Кавитация — это явление образования пузырьков с паром или «полостей» (англ. cavity) в жидкой среде из-за понижения давления. Этим кавитация отличается от кипения, при котором пузырьки возникают за счет увеличения температуры. Когда давление снова повышается, пузырьки с паром схлопываются и создают ударные волны и сверхзвуковые струи.  Кавитация как правило происходит из-за микроскопических пузырьков, , которые всегда есть в жидкости. Размер этих микропузырьков порядка нескольких микрон, они содержат как воздух, так и пар. Если давление в жидкости становится достаточно маленьким, зародыш увеличивается до макроскопического размера, начинается кавитация. Если очистить жидкость от таких зародышей, кавитация не начнется даже при отрицательном давлении.  Если внешнее давление внезапно уменьшится и станет меньше критического давления, зародыш начнет расширяться и скорость расширения быстро достигнет установившегося значения. Обычно к тому времени, когда пузырек достигает макроскопического размера, давление возвращается к исходному значению, и пузырек начинает схлопываться. Рассмотрим следующую модель: макроскопический пузырек находится в равновесии, а давление внезапно повышается. Тогда если внутри пузырька есть воздух, он сначала схлопнется, а затем начнет расширяться, достигнув некоторого минимального размера. Если же пузырек содержит только водяной пар, он полностью исчезнет, причем скорость сжатия пузырька будет неограниченно возрастать, когда его размер стремится к 0. На самом деле в конце схлопывания пузырек не будет сферическим и нужно будет учитывать сжимаемость воды. Однако если не сказано обратного, этими эффектами можно пренебречь. Когда звуковая волна проходит через воду с пузырьками, эта волна заставляет пузырьки пульсировать за счет изменения давления, а также вызывает поступательное движение пузырьков. Теория предсказывает, что из-за диффузии воздуха через границу пузырька, он полностью растворится, если только раствор воздуха в воде не насыщенный. Однако на самом деле в воде существуют зародыши микронного размера, и от них крайне сложно избавиться. Поэтому само существование зародышей представляет собой парадокс. Рассмотрим одно из возможных разрешений этого парадокса, а именно предположение, что маленькие полости в стенках или твердых частицах содержат микроскопические объемы воздуха и пара. Рассмотрим замкнутый сосуд, содержащий воду и воздух. Если воздух слишком сухой, его влажность будет возрастать за счет испарения воды. Если воздух слишком влажный, его влажность уменьшится за счет конденсации. Оказывается, что в равновесии парциальное давление водяного пара $p_v=p_v(T)$ — функция температуры.  Если объем пузырька мгновенно изменяется, влажность внутри пузырька выйдет из равновесия с окружающей водой, и система должна прийти в новое положение равновесия путем испарения или конденсации. В реальности этот процесс настолько быстрый, что мы можем считать, что пар все время находится в равновесии. Поскольку количеством тепла, которое получает или отдает окружающая вода в этом процессе, можно пренебречь, температура остается постоянной. Поэтому можно считать, что парциальное давление пара в пузырьке все время остается равным $p_v$. Закон Генри позволяет описывать поведение воздуха в пузырьке. Он утверждает, что концентрация воздуха, растворенного в воде, в равновесии пропорциональна давлению воздуха над поверхностью воды: \begin{equation*}u=Hq,\end{equation*} где $u$ — концентрация воздуха в воде, $H$ — постоянная Генри, $q$ — парциальное давление воздуха над поверхностью воды. Как и раньше, будем считать, что воздух в пузырьке находится в равновесии и не происходит никаких изменений температуры. Растворенный в воде воздух перемещается из областей с высокой концентрацией в области с низкой концентрацией. Закон Фика утверждает, что поток за счет диффузии через элемент поверхности $S$ пропорционален скорости изменения концентрации в направлении, перпендикулярном к $S$: \begin{equation*} J = \kappa \frac{\partial u}{\partial x} \end{equation*} Здесь $J$ — диффузионный поток, количество молекул воздуха, которые проходят через единицу площади поверхности в единицу времени, $\kappa$ — коэффициент диффузии, координата $x$ перпендикулярна $S$. Если $u$ — функция $x$ и возможно других переменных, обозначение $\dfrac{\partial u}{\partial x}$ означает производную по $x$, при постоянных остальных переменных. Если вам нужно найти функцию $w = w(x,t)$ в первой координатной четверти $Q$ (то есть при $x>0$ и $t>0$), которая удовлетворяет в $Q$ уравнению \begin{equation*}\frac{\partial w}{\partial t} = \frac{\partial^2 w}{\partial x^2},\end{equation*} а также условиям \begin{cases} w(x,0) = f(x), \quad x>0, \\ w(0,t) = 0, \quad t>0, \end{cases} то решение имеет вид \begin{equation*}w(x,t) = \frac1{\sqrt{4\pi t}}\int_0^\infty \big( e^{-(x-y)^2/(4t)} - e^{-(x+y)^2/(4t)} \big) f(y) dy .\end{equation*} Вам могут потребоваться следующие интегралы: \begin{equation*}\int_0^\infty e^{-bx^2} dx = \frac{\sqrt\pi}{2\sqrt{b}},\qquad \int_0^\infty x^2e^{-bx^2} dx = \frac{\sqrt{\pi}}{4b\sqrt{b}} \qquad (b>0). \end{equation*} В таблице 1 приводится список обозначений, используемых в задаче, и стандартные значения некоторых постоянных
Часть A. Предварительный анализ (1.5 балла)
Используя метод размерностей, оцените время $T$ схлопывания пузырька, содержащего только пар. Выразите ответ через начальный радиус пузырька $R_0$, плотность воды $\rho$, давление воды $p_{\infty}$ и давление пара $p_v$. Найдите численное значение времени, считая, что коэффициент пропорциональности в полученной формуле равен 1, $R_0 = 1$ мм, а значения $\rho$, $p_{\infty}$, и $p_v$ возьмите из таблицы обозначений. Поверхностное натяжение не учитывайте, $\sigma = 0$.
Часть B. Динамика пузырька (6.0 баллов) Изучим динамику сферического пузырька, содержащего смесь воздуха и пара. Считайте, что воздух не перемещается через границу пузырька и поэтому для описания поведения пузырька достаточно определить давление в нем. Тем не менее испарение и конденсация пара будет происходить на стенках пузырька, и эти процессы поддерживают давление пара $p_v$ внутри пузырька.
Пусть пузырек радиуса $R_0 = 10^{-5}$ м, состоящий из воздуха и пара, находится в равновесии, когда внешнее давление равно $p_{\infty} = 101 $ кПа. Найдите парциальное давление $q_0$ воздуха в пузырьке. Пусть теперь внешнее давление $p_\infty$ постепенно уменьшают, а процесс для воздуха в пузырьке изотермический. Найдите критическое давление $p_c$, которое определяется тем условием, что при $p_{\infty} < p_c$ размер пузырька неограниченно возрастает. Значения $p_v$ и $\sigma$ считайте равными их стандартным значениям из таблицы обозначений.
Пусть один сферический пузырек находится в воде, которая заполняет все пространство. Пузырек может менять размер (например из-за изменения внешнего давления $p_{\infty}$), при этом все время оставаясь сферическим. Получите уравнение, которое связывает радиус пузырька $R(t)$ и его производные по времени $R'(t)$ и $R''(t)$, поверхностное натяжение $\sigma$, плотность воды $\rho$, давление вдали от пузырька $p_{\infty}$, и давление внутри пузырька $p$. Затем разбейте давление $p$ внутри пузырька на два слагаемых, считая, что пузырек содержит пар (с парциальным давлением $p_v$) и воздух. Процесс для воздуха адиабатический, показатель адиабаты $\gamma$. Начальное давление воздуха $q_0$, начальный радиус пузырька $R_0$. Получите уравнение, которое связывает радиус пузырька $R(t)$ и его производные по времени $R'(t)$ и $R''(t)$, поверхностное натяжение $\sigma$, плотность воды $\rho$, давление вдали от пузырька $p_{\infty}$, и давление внутри пузырька $p$. Затем разбейте давление $p$ внутри пузырька на два слагаемых, считая, что пузырек содержит пар (с парциальным давлением $p_v$) и воздух. Процесс для воздуха адиабатический, показатель адиабаты $\gamma$. Начальное давление воздуха $q_0$, начальный радиус пузырька $R_0$. Получите уравнение, которое связывает радиус пузырька $R(t)$ и его производные по времени $R'(t)$ и $R''(t)$, поверхностное натяжение $\sigma$, плотность воды $\rho$, давление вдали от пузырька $p_{\infty}$, и давление внутри пузырька $p$. Затем разбейте давление $p$ внутри пузырька на два слагаемых, считая, что пузырек содержит пар (с парциальным давлением $p_v$) и воздух. Процесс для воздуха адиабатический, показатель адиабаты $\gamma$. Начальное давление воздуха $q_0$, начальный радиус пузырька $R_0$. Получите уравнение, которое связывает радиус пузырька $R(t)$ и его производные по времени $R'(t)$ и $R''(t)$, поверхностное натяжение $\sigma$, плотность воды $\rho$, давление вдали от пузырька $p_{\infty}$, и давление внутри пузырька $p$. Затем разбейте давление $p$ внутри пузырька на два слагаемых, считая, что пузырек содержит пар (с парциальным давлением $p_v$) и воздух. Процесс для воздуха адиабатический, показатель адиабаты $\gamma$. Начальное давление воздуха $q_0$, начальный радиус пузырька $R_0$. Считайте, что испарение, конденсация, или перенос воздуха между пузырьком и окружающей его водой не влияют на объем воды. Получите уравнение, которое связывает радиус пузырька $R(t)$ и его производные по времени $R'(t)$ и $R''(t)$, поверхностное натяжение $\sigma$, плотность воды $\rho$, давление вдали от пузырька $p_{\infty}$, и давление внутри пузырька $p$. Затем разбейте давление $p$ внутри пузырька на два слагаемых, считая, что пузырек содержит пар (с парциальным давлением $p_v$) и воздух. Процесс для воздуха адиабатический, показатель адиабаты $\gamma$. Начальное давление воздуха $q_0$, начальный радиус пузырька $R_0$. Считайте, что испарение, конденсация, или перенос воздуха между пузырьком и окружающей его водой не влияют на объем воды. Получите уравнение, которое связывает радиус пузырька $R(t)$ и его производные по времени $R'(t)$ и $R''(t)$, поверхностное натяжение $\sigma$, плотность воды $\rho$, давление вдали от пузырька $p_{\infty}$, и давление внутри пузырька $p$. Затем разбейте давление $p$ внутри пузырька на два слагаемых, считая, что пузырек содержит пар (с парциальным давлением $p_v$) и воздух. Процесс для воздуха адиабатический, показатель адиабаты $\gamma$. Начальное давление воздуха $q_0$, начальный радиус пузырька $R_0$. Считайте, что испарение, конденсация, или перенос воздуха между пузырьком и окружающей его водой не влияют на объем воды. Получите уравнение, которое связывает радиус пузырька $R(t)$ и его производные по времени $R'(t)$ и $R''(t)$, поверхностное натяжение $\sigma$, плотность воды $\rho$, давление вдали от пузырька $p_{\infty}$, и давление внутри пузырька $p$. Затем разбейте давление $p$ внутри пузырька на два слагаемых, считая, что пузырек содержит пар (с парциальным давлением $p_v$) и воздух. Процесс для воздуха адиабатический, показатель адиабаты $\gamma$. Начальное давление воздуха $q_0$, начальный радиус пузырька $R_0$. Считайте, что испарение, конденсация, или перенос воздуха между пузырьком и окружающей его водой не влияют на объем воды. Получите уравнение, которое связывает радиус пузырька $R(t)$ и его производные по времени $R'(t)$ и $R''(t)$, поверхностное натяжение $\sigma$, плотность воды $\rho$, давление вдали от пузырька $p_{\infty}$, и давление внутри пузырька $p$. Затем разбейте давление $p$ внутри пузырька на два слагаемых, считая, что пузырек содержит пар (с парциальным давлением $p_v$) и воздух. Процесс для воздуха адиабатический, показатель адиабаты $\gamma$. Начальное давление воздуха $q_0$, начальный радиус пузырька $R_0$. Считайте, что испарение, конденсация, или перенос воздуха между пузырьком и окружающей его водой не влияют на объем воды. Получите уравнение, которое связывает радиус пузырька $R(t)$ и его производные по времени $R'(t)$ и $R''(t)$, поверхностное натяжение $\sigma$, плотность воды $\rho$, давление вдали от пузырька $p_{\infty}$, и давление внутри пузырька $p$. Затем разбейте давление $p$ внутри пузырька на два слагаемых, считая, что пузырек содержит пар (с парциальным давлением $p_v$) и воздух. Процесс для воздуха адиабатический, показатель адиабаты $\gamma$. Начальное давление воздуха $q_0$, начальный радиус пузырька $R_0$. Считайте, что испарение, конденсация, или перенос воздуха между пузырьком и окружающей его водой не влияют на объем воды. Получите уравнение, которое связывает радиус пузырька $R(t)$ и его производные по времени $R'(t)$ и $R''(t)$, поверхностное натяжение $\sigma$, плотность воды $\rho$, давление вдали от пузырька $p_{\infty}$, и давление внутри пузырька $p$. Затем разбейте давление $p$ внутри пузырька на два слагаемых, считая, что пузырек содержит пар (с парциальным давлением $p_v$) и воздух. Процесс для воздуха адиабатический, показатель адиабаты $\gamma$. Начальное давление воздуха $q_0$, начальный радиус пузырька $R_0$. Считайте, что испарение, конденсация, или перенос воздуха между пузырьком и окружающей его водой не влияют на объем воды.
Бак с водой с давлением $p_{\infty}^{-} = 101$ кПа содержит пузырек радиуса $R_0 = 10^{-5}$ м, изначально находящийся в состоянии равновесия. В некоторый момент времени давление мгновенно уменьшается до $p_{\infty} = 0$. Оцените предельное (асимптотическое) значение скорости роста пузырька $R'$, а также время, за которое скорость достигнет этого значения.
Бак с водой с давлением $p_{\infty}^{-} = 1.600$ кПа содержит пузырек радиуса $R_0 = 10^{-5}$ м, изначально находящийся в состоянии равновесия. В некоторый момент времени давление стало равно $p_{\infty} = 101$ кПа. Оцените минимальный радиус пузырька перед тем, как он начнет расширяться.
Если внутри пузырька находится только водяной пар, пузырек полностью схлопнется за конечное время. Определите показатель степени $\alpha$ в зависимости \begin{equation*} R(t)\sim(T-t)^{\alpha}, \end{equation*} \begin{equation*} R(t)\sim(T-t)^{\alpha}, \end{equation*} где $T$ — время схлопывания.
Используя уравнение, полученное в B3, найдите собственную частоту сферически-симметричных колебаний пузырька радиуса $R_0 = 0.1$ мм.
Часть C. Исчезновение зародышей из-за диффузии (2.5 балла) В этой части рассмотрим диффузию воздуха через границу пузырька.
Пусть пузырек, описанный в предыдущем пункте, находится в области, в которой есть стоячая звуковая волна. Давление в волне меняется вдоль оси $x$ как \begin{equation*} p(x,t) = p_0 + A \sin\left(\frac{2\pi f}{c}(x+a)\right) \sin(2\pi ft) , \end{equation*} \begin{equation*} p(x,t) = p_0 + A \sin\left(\frac{2\pi f}{c}(x+a)\right) \sin(2\pi ft) , \end{equation*} где $f$ — частота, $c$ — скорость звука. Параметры $p_0$, $A$ и $a$ — постоянные, смысл которых можно понять из уравнения. Найдите среднюю силу, действующую на пузырек. Он расположен в начале системы координат $xyz$, его размер много меньше длины волны звука.
Пусть пузырек радиуса $R_0 = 10^{-5}$ м, содержащий воздух и пар, находится в растворе воздуха в воде, в котором растворенный воздух находится в равновесии с воздухом при атмосферном давлении. Парциальное давление воздуха в пузырьке $q = 1.70\cdot 10^5$ Па, давлением пара можно пренебречь. Оцените время, за которое пузырек полностью растворится в воде. Значения величин $p_{\infty}$, $\kappa$, $\delta$ и $\sigma$ возьмите в таблице 1. Считайте, что область вокруг пузырька, в которой происходит диффузия воздуха, мгновенно становится много больше самого пузырька.
Рассмотрим коническую трещину в стенке бака с водой, угол при вершине конуса $\alpha$, см. рис. Небольшое количество пара и воздуха находится в конусе.Запишите условия механического равновесия и равновесия по отношению к диффузии. Определите, при каком условии воздух останется в щели. Угол смачивания поверхности водой $\theta$.
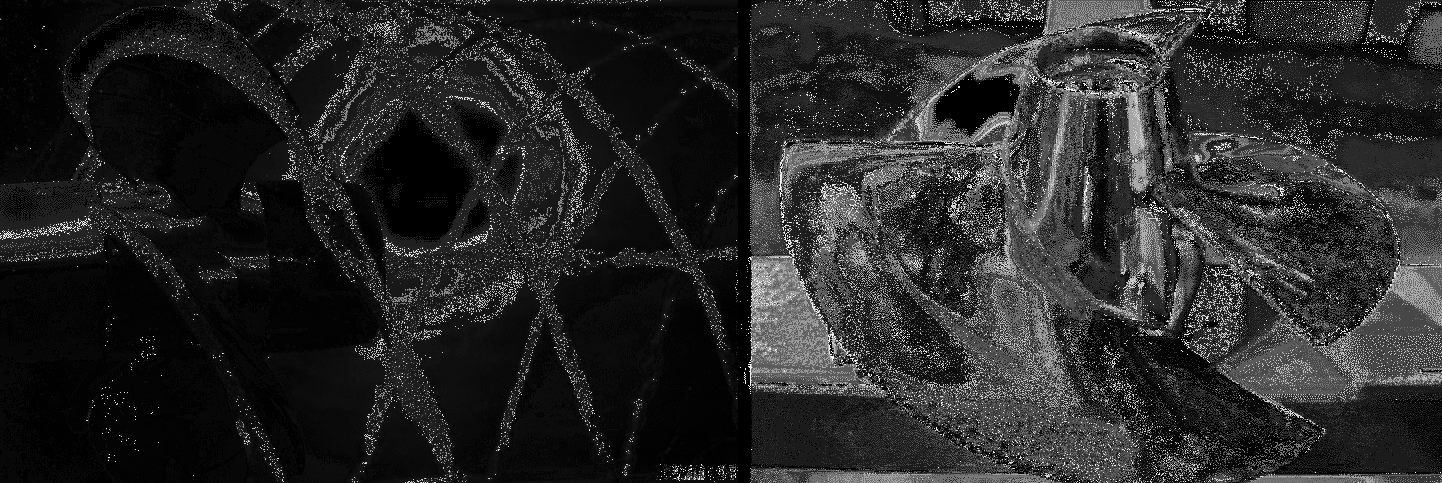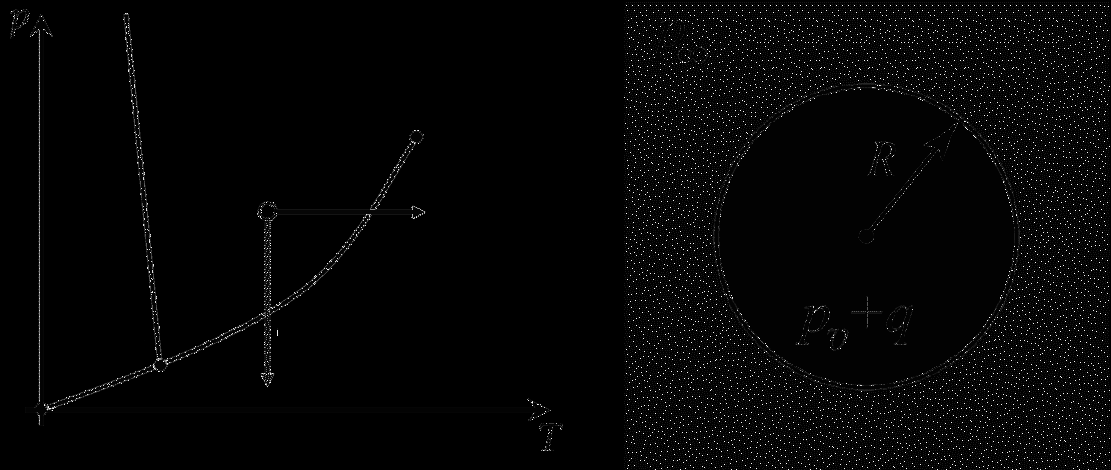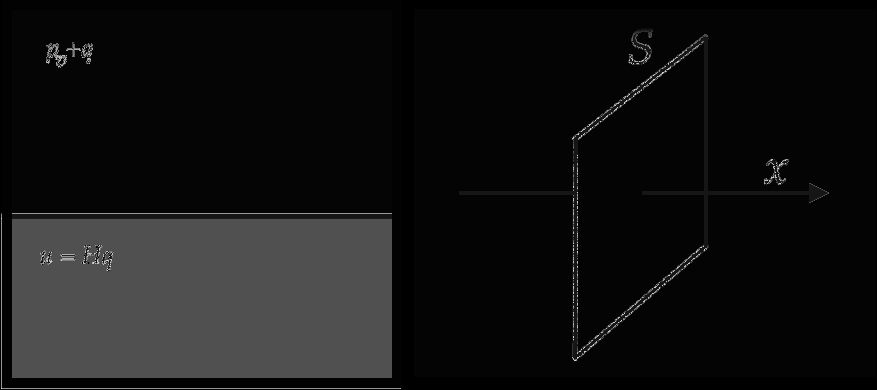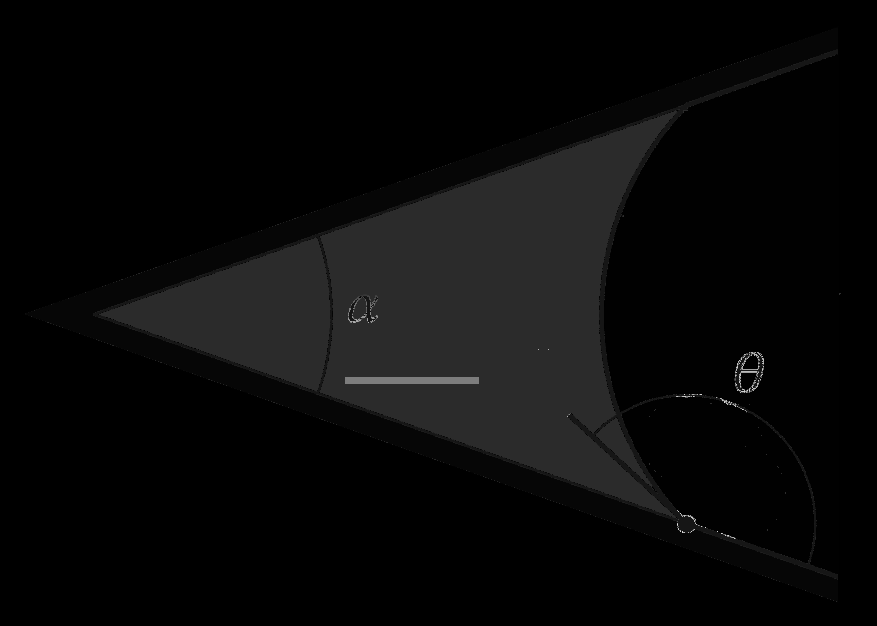
Используя метод размерностей, оцените время $T$ схлопывания пузырька, содержащего только пар. Выразите ответ через начальный радиус пузырька $R_0$, плотность воды $\rho$, давление воды $p_{\infty}$ и давление пара $p_v$.   Найдите численное значение времени, считая, что коэффициент пропорциональности в полученной формуле равен 1, $R_0 = 1$ мм, а значения $\rho$, $p_{\infty}$, и $p_v$ возьмите из таблицы обозначений. Поверхностное натяжение не учитывайте, $\sigma = 0$.
Решение: Естественно предположить, что пузырек не схлопнется если $p_\infty \le p_v$. Поэтому будем считать, что $p_\infty > p_v$, а время схлопывания будет зависеть только от разности $p_\infty - p_v$. Размерности используемых величин$$[R_0] = \text{м}, \; [\rho] = \text{кг}/\text{м}^3, \; [p_\infty - p_v] = \text{кг}/(\text{м}\cdot \text{с}^2).$$Из них можно составить единственную комбинацию с размерностью времени
Ответ: $$\tau \sim R_0 \sqrt{\frac{\rho}{p_\infty - p_v}} \approx 0.1 ~\text{мс}$$

Пусть пузырек радиуса $R_0 = 10^{-5}$ м, состоящий из воздуха и пара, находится в равновесии, когда внешнее давление равно $p_{\infty} = 101 $ кПа. Найдите парциальное давление $q_0$ воздуха в пузырьке.   Пусть теперь внешнее давление $p_\infty$ постепенно уменьшают, а процесс для воздуха в пузырьке изотермический. Найдите критическое давление $p_c$, которое определяется тем условием, что при $p_{\infty} < p_c$ размер пузырька неограниченно возрастает. Значения $p_v$ и $\sigma$ считайте равными их стандартным значениям из таблицы обозначений.
Решение: В равновесии давления должны быть связаны условием (давление внутри пузырька больше давления на бесконечности за счет поверхностного натяжения)$$p_v + q = p_\infty + \frac{2 \sigma}{R},$$при $R = R_0$ и $q = q_0$ оно дает$$q_0 = p_\infty - p_v + \frac{2 \sigma}{R_0} \approx 113 ~\text{кПа}.$$ С другой стороны при постоянной температуре$$q_0 R_0^3 = q R^3,$$поэтому $$p_\infty = p_v + q_0 \frac{R_0^3}{R^3} - \frac{2 \sigma}{R}.$$Критическому значению давления отвечает минимум $p_\infty$ как функции $R$. Этот минимум получается при $$R_c = R_0 \sqrt{\frac{3 q_0 R_0}{2 \sigma}} \approx 48~\text{мкм},$$соответствующее значение давления $$p_c= p_v - \frac{4}{3} \sqrt{\frac{2 \sigma^3}{3 q_0 R_0^3}} = p_v - 2 q_0 \left( \frac{R_0}{R_c}\right)^3 \approx 332~\text{Па}.$$
Ответ: $$q_0 = p_\infty - p_v + \frac{2 \sigma}{R_0} \approx 113 ~\text{кПа}, \quad p_c = p_v - 2 q_0 \left( \frac{R_0}{R_c}\right)^3 \approx 332~\text{Па}.$$

Пусть один сферический пузырек находится в воде, которая заполняет все пространство. Пузырек может менять размер (например из-за изменения внешнего давления $p_{\infty}$), при этом все время оставаясь сферическим.   Получите уравнение, которое связывает радиус пузырька $R(t)$ и его производные по времени $R'(t)$ и $R''(t)$, поверхностное натяжение $\sigma$, плотность воды $\rho$, давление вдали от пузырька $p_{\infty}$, и давление внутри пузырька $p$.   Затем разбейте давление $p$ внутри пузырька на два слагаемых, считая, что пузырек содержит пар (с парциальным давлением $p_v$) и воздух. Процесс для воздуха адиабатический, показатель адиабаты $\gamma$. Начальное давление воздуха $q_0$, начальный радиус пузырька $R_0$.   Считайте, что испарение, конденсация, или перенос воздуха между пузырьком и окружающей его водой не влияют на объем воды.
Решение: Пусть $v(r,t)$ — скорость элемента жидкости на расстоянии $r$ от центра пузырька в момент времени $t$, а $u(t) = v(R, t)$ — скорость на границе пузырька $$ u(t) = \dot{R}(t). $$ Тогда из условия несжимаемости получим $$ v(r,t) = \frac{R^2}{r^2} u(t).$$  Первый способ. Использование законов Ньютона Запишем второй закон Ньютона для элемента жидкости. Для этого нам нужно найти его ускорение. Сначала вычислим производную по времени: $$ \frac{\partial v}{\partial t} = \frac{\partial}{\partial t} \left( \frac{R^2}{r^2} u(t) \right) = \frac{2 R}{r^2} u^2 + \frac{R^2}{r^2} \dot{u}. $$ Скорость выбранного элемента жидкости меняется из-за двух причин. Во-первых распределение скоростей в пространстве меняется с течением времени. Во-вторых положение данного элемента жидкости в пространстве меняется с течением времени:$$\Delta v = v(r + \Delta r, t + \Delta t) - v(r, t),$$где изменение радиальной координаты $\Delta r = v \Delta t$. Тогда радиальное ускорение частицы жидкости $$ a = \frac{\partial v}{\partial t} + v \frac{\partial v}{\partial r} = \frac{R^2}{r^2} \dot{u} + \frac{2R}{r^2} u^2 - \frac{2 R^4}{r^5} u^2. $$ Если $p = p(r)$ — давление на расстоянии $r$ (здесь мы явно не указываем возможную зависимость давления от времени), второй закон Ньютона имеет вид (штрих здесь — радиальная производная) $$ \rho a = - p', $$ или $$ \frac{R^2}{r^2} \dot{u} +\left( \frac{2R}{r^2} - \frac{2 R^4}{r^5} \right)u^2 = - \frac{p'}{\rho}. $$ Проинтегрируем это уравнение от $r = R$ до $r = \infty$ и получим $$ R \dot{u} + \frac{3}{2} u^2 = \frac{p(R) - p_\infty}{\rho}. $$ Поскольку давление внутри пузырька связано с давлением снаружи соотношением $$ p = p(R) + \frac{2\sigma}{R}, $$ мы получим $$ R \ddot{R} + \frac{3}{2} \dot{R}^2 + \frac{2\sigma}{\rho R} = \frac{p- p_\infty}{\rho}. $$ Наконец учтем, что давление в пузырьке складывается из давления пара $p_v$ и давления воздуха, а значит $$ p = p_v + q = p_v + q_0 \left( \frac{R_0}{R}\right)^{3 \gamma}, $$откуда уравнение движения$$\rho R\ddot{R} + \frac{3}{2} \rho \dot{R}^2 + \frac{2\sigma}{ R} - q_0\frac{ R_0^{3 \gamma}}{R^{3 \gamma}} = p_v - p_\infty.$$ Второй способ. Энергетический подход Найдем кинетическую энергию движущейся жидкости. Масса жидкости на расстоянии от $r$ до $r + dr$ от центра пузырька равна$$dm = 4\pi r^2 \rho dr,$$откуда ее кинетическая энергия$$dE_k = \frac{dm }{2} v(r, t)^2 = 2 \pi \rho r^2 u^2 \frac{R^4}{r^4} dr .$$Тогда полная кинетическая энергия$$E_k = \int_R^{\infty} 2 \pi \rho u^2 R^4 \frac{dr}{r^2} = 2 \pi \rho R^3 u^2 $$Также нужно учесть поверхностную энергию$$E_s = 4 \pi R^2 \sigma.$$Энергия жидкости и поверхности меняется за счет того, что давление воздуха внутри пузырька и жидкости на бесконечности совершают работу. За время $dt$ радиус пузырька меняется на величину $dR = u dt = \dot{R} dt$, поэтому газ внутри совершает работу$$dW_1 = 4\pi R^2 p dR = 4\pi R^2 p u dt.$$ Для вычисления работы жидкости на бесконечности выберем сферу очень большого радиуса $R_1 \gg R$. Скорость элементов жидкости на этой поверхности$$u_1 = u \frac{R^2}{R_1^2},$$поэтому работа над жидкостью внутри этой сферы равна$$d W_2 = - 4 \pi R_1^2 p(R_1) u_1 dt = - 4\pi R^2 p(R_1) u dt.$$Когда радиус сферы стремится к бесконечности, мы можем заменить $p(R_1) = p_\infty$, и тогда радиус сферы исчезнет из выражения для работы. Тогда закон сохранения энергии имеет вид$$d(E_k + E_s) = dW_1 + dW_2.$$Вычисляя дифференциалы и сокращая $dt$, получим$$\frac{d}{dt} \left( 2 \pi \rho R^3 \dot{R}^2 + 4 \pi \sigma R^2\right) = 4\pi R^2 \dot{R}(p - p_\infty),$$откуда (после деления на $4\pi$ и сокращения общего множителя $R^2 \dot{R}$)$$\frac{3}{2} \rho \dot{R}^2 + \rho R \ddot{R} + \frac{2 \sigma}{R} = p- p_\infty.$$Подставляя выражения для $p$, получим то же уравнение
Ответ: $$\rho R\ddot{R} + \frac{3}{2} \rho \dot{R}^2 + \frac{2\sigma}{ R} - q_0\frac{ R_0^{3 \gamma}}{R^{3 \gamma}} = p_v - p_\infty$$

Бак с водой с давлением $p_{\infty}^{-} = 101$ кПа содержит пузырек радиуса $R_0 = 10^{-5}$ м, изначально находящийся в состоянии равновесия. В некоторый момент времени давление мгновенно уменьшается до $p_{\infty} = 0$. Оцените предельное (асимптотическое) значение скорости роста пузырька $R'$, а также время, за которое скорость достигнет этого значения.
Решение: Используя то, что $\ddot{R} \to 0$ и $R \to \infty$, получим$$\dot{R}(\infty) = \sqrt{\frac{2 (p_v -p_\infty)}{3 \rho}} = \sqrt{\frac{2 p_v }{3 \rho}} \approx 1.24~\text{м}/\text{с}.$$Из уравнения движения найдем начальное ускорение$$\ddot{R}(0) = \frac{q_0 + p_v - 2\sigma/R_0}{\rho R_0} = \frac{p^-_\infty}{\rho R_0} \approx 10^7~\text{м}/\text{с}^2,$$и поэтому время установления скорости можно оценить как$$t \approx \frac{\dot{R}(\infty)}{\dot{R}(0)} \approx 0.1~\text{мкс}.$$
Ответ: $$\dot{R}(\infty) =\sqrt{\frac{2 p_v }{3 \rho}} \approx 1.24~\text{м}/\text{с}, \quad t \approx \frac{\dot{R}(\infty)}{\dot{R}(0)} \approx 0.1~\text{мкс}$$

Бак с водой с давлением $p_{\infty}^{-} = 1.600$ кПа содержит пузырек радиуса $R_0 = 10^{-5}$ м, изначально находящийся в состоянии равновесия. В некоторый момент времени давление стало равно $p_{\infty} = 101$ кПа. Оцените минимальный радиус пузырька перед тем, как он начнет расширяться.
Решение: Умножим уравнение из B1 на $2 R^2 \dot{R}$, получим$$\rho \frac{d}{dt}\left[ R^3 \dot{R}^2\right]+ 4 \sigma R \dot{R} - 2 q_0 R_0^{3 \gamma} R^{2 - 3 \gamma}\dot{R} = 2 (p_v - p_\infty) R^2 \dot{R}.$$Проинтегрируем это уравнение от $R(0) = R_0$ и $\dot{R}(0) = 0$ до $R(t) = R$ и $\dot{R}(t)$, получим$$\rho R^3 \dot{R}^2 + 2 \sigma (R^2 - R_0^2) + \frac{2}{3 (\gamma -1)} q_0 R_0^{3 \gamma} \left( R^{3 - 3\gamma} - R_0^{3 - 3\gamma}\right) = \frac{2}{3} (p_v - p_\infty)(R^3 - R_0^3),$$ или$$\rho \dot{R} ^2 = \frac{2 (p_v -p_\infty)}{\rho} - \frac{2 \sigma}{R} + \frac{2 R_0^3}{R^3} \left( \frac{\sigma}{R} + \frac{p_\infty - p_v}{3} + \frac{q_0}{3 (\gamma - 1)} - \frac{q_0 R_0^{3 \gamma -3}}{3 (\gamma -1) R^{3 \gamma -3}}\right).$$Это же соотношение является законом сохранения энергии, записанным в интегральной форме. Чтобы получить его непосредственно из закона сохранения энергии, подставим в выражение для работы из B1 явную зависимость давления от радиуса:$$dW = dW_1 + dW_2 = 4 \pi R^2 dR \left( p_v + q_0 \frac{R_0^{3 \gamma}}{R^{3 \gamma}} - p_\infty\right).$$Интегрируя от $R_0 $ до $R$, найдем полную работу$$W = \frac{4\pi}{3} (R^3 - R_0^3)(p- p_\infty) + \frac{4\pi q_0 R_0^{3 \gamma}}{3 - 3 \gamma} \left( R^{3 - 3 \gamma} - R_0^{3- 3 \gamma} \right).$$Она равна изменению энергии жидкости и поверхностной энергии$$\Delta (E_k + E_s) = 2\pi \rho R^3 \dot{R}^2 + 4 \pi \sigma (R^2 - R_0^2) = W.$$Подставляя выражения для работы и деля обе части на $2\pi R^3$, получаем прежнее выражение для $\rho \dot{R}^2$.Когда радиус пузырька достигнет минимального значения, $\dot{R} = 0$. Если считать, что при этом $R \ll R_0$, то можно учитывать только наиболее быстро растущие слагаемые. Поскольку слагаемое с $1/R^3$ растет быстрее остальных, для оценки можно считать, что выражение в круглых скобках в формуле для $\rho \dot{R}^2$ должно быть равно нулю:$$ \frac{\sigma}{R} + \frac{p_\infty - p_v}{3} + \frac{q_0}{3 (\gamma - 1)} - \frac{q_0 R_0^{3 \gamma -3}}{3 (\gamma -1) R^{3 \gamma -3}} =0,$$откуда $$\left( \frac{R_0}{R}\right)^{3 \gamma -3} = \frac{\gamma -1}{q_0} \left( p_\infty - p_v + \frac{3 \sigma}{R_0}\right) +1.$$Аналогично A2 найдем начальное значение давления воздуха внутри пузырька:$$q_0 = p_\infty^- - p_v +\frac{2 \sigma}{R_0} = 13.8~ кПа.$$Тогда численное значение минимального радиуса$$R \approx 2.88~ мкм.$$Точное решение уравнения $\dot{R}^2 = 0$ дает $R = 2.95 ~ мкм $.
Ответ: $$R = 2.95 ~ мкм $$

Если внутри пузырька находится только водяной пар, пузырек полностью схлопнется за конечное время. Определите показатель степени $\alpha$ в зависимости  \begin{equation*} R(t)\sim(T-t)^{\alpha}, \end{equation*}  где $T$ — время схлопывания.
Решение: При $R \ll R_0$ из уравнения движения следует (наиболее быстро растущее слагаемое в выражении для $\dot{R}^2$ ведет себя как $1/R^3$)$$R' \sim - R^{-3/2}.$$Подставим в это уравнение решение вида $R \sim (T- t)^\alpha$, получим$$(T- t)^{\alpha - 1} \sim (T- t)^{-3 \alpha/2},$$откуда $$\alpha - 1 = - \frac{3 \alpha}{2},$$ Может показаться, что если использовать вместо закона сохранения непосредственно уравнение движения, получится другой показатель степени. Действительно, подставив в уравнение движения решение вида $R = A (T-t)^\alpha$, получим$$A (T-t)^\alpha A \alpha (\alpha -1) (T- t)^{\alpha - 2} + \frac{3}{2} A^2 \alpha^2 (T- t)^{2 \alpha} + \frac{2 \sigma}{\rho A} (T-t)^{-\alpha} = \frac{p_v - p_\infty}{\rho}.$$Тогда первые два слагаемых пропорциональны $(T- t)^{2\alpha-2}$, третье слагаемое порядка $(T- t)^{-\alpha}$, правая часть не зависит от времени, а слагаемое с $q_0$ по условию не учитываем. Тогда чтобы первые три слагаемых могли сократиться, нужно потребовать $2 \alpha - 2 = -\alpha$, $\alpha = 2/3$. Однако это рассуждение работает только при условии, что коэффициент перед первыми двумя слагаемыми не равен нулю$$A^2\left( \alpha(\alpha -1) + \frac{3}{2} \alpha^2 \right) = A^2 \left( \frac{5}{2} \alpha^2 - \alpha\right).$$Однако он обращается в 0 как раз при правильном значении показателя степени $\alpha = 2/5$, так что никакого противоречия нет. Последующие слагаемые сократятся за счет поправок к лидирующему решению:$$R(t) = A(T-t)^{2/5} (1 + f (T- t) + \dots),$$при правильном выборе постоянной $f$.
Ответ: $$\alpha = \frac{2}{5}.$$  Может показаться, что если использовать вместо закона сохранения непосредственно уравнение движения, получится другой показатель степени. Действительно, подставив в уравнение движения решение вида $R = A (T-t)^\alpha$, получим$$A (T-t)^\alpha A \alpha (\alpha -1) (T- t)^{\alpha - 2} + \frac{3}{2} A^2 \alpha^2 (T- t)^{2 \alpha} + \frac{2 \sigma}{\rho A} (T-t)^{-\alpha} = \frac{p_v - p_\infty}{\rho}.$$Тогда первые два слагаемых пропорциональны $(T- t)^{2\alpha-2}$, третье слагаемое порядка $(T- t)^{-\alpha}$, правая часть не зависит от времени, а слагаемое с $q_0$ по условию не учитываем. Тогда чтобы первые три слагаемых могли сократиться, нужно потребовать $2 \alpha - 2 = -\alpha$, $\alpha = 2/3$. Однако это рассуждение работает только при условии, что коэффициент перед первыми двумя слагаемыми не равен нулю$$A^2\left( \alpha(\alpha -1) + \frac{3}{2} \alpha^2 \right) = A^2 \left( \frac{5}{2} \alpha^2 - \alpha\right).$$Однако он обращается в 0 как раз при правильном значении показателя степени $\alpha = 2/5$, так что никакого противоречия нет. Последующие слагаемые сократятся за счет поправок к лидирующему решению:$$R(t) = A(T-t)^{2/5} (1 + f (T- t) + \dots),$$при правильном выборе постоянной $f$.

Используя уравнение, полученное в B3, найдите собственную частоту сферически-симметричных колебаний пузырька радиуса $R_0 = 0.1$ мм.
Решение: Для описания поведения пузырька введем безразмерную переменную $x$ согласно $R = R_0(1 + x)$, тогда уравнение движения$$\rho R_0^2 (1 + x)\ddot{x} + \frac{3}{2} R_0^2 \dot{x}^2 + \frac{2 \sigma}{R_0(1 + x)}- \frac{q_0}{(1 + x)^{3 \gamma}} = p_v - p_\infty.$$Считая колебания малыми, оставим только линейный по $x$ слагаемые. Тогда в первом слагаемом можно пренебречь $x$, вторым слагаемым можно пренебречь полностью, а оставшиеся разложить до первого порядка по $x$. Не зависящие от $x$ слагаемые сократятся в силу условия равновесия пузырька. Окончательно получим$$\rho R_0^2 \ddot{x} + \frac{2 \sigma}{R_0} (1 - x) - q_0 (1 - 3 \gamma x) =p_v - p_\infty, \quad \frac{2\sigma}{R_0} - q_0 = p_v - p_\infty,$$$$\rho R_0^2 \ddot{x} + \left(3 \gamma q_0 - \frac{2 \sigma}{R_0} \right) x= 0.$$Тогда пузырек будет устойчив при условии $3 \gamma q_0 > 2 \sigma /R_0$, а частота колебаний (при вычислении считаем, что пузырек находится в равновесии при радиусе из условия и давлении $p_\infty = 101~ кПа$, откуда $q_0 \approx 100~ кПа$)
Ответ: $$f = \frac{1}{2\pi} \sqrt{\frac{3 \gamma q_0 - 2 \sigma/R_0}{\rho R_0^2}} \approx 32.6 ~ кГц$$

Пусть пузырек, описанный в предыдущем пункте, находится в области, в которой есть стоячая звуковая волна. Давление в волне меняется вдоль оси $x$ как  \begin{equation*} p(x,t) = p_0 + A \sin\left(\frac{2\pi f}{c}(x+a)\right) \sin(2\pi ft) , \end{equation*}  где $f$ — частота, $c$ — скорость звука. Параметры $p_0$, $A$ и $a$ — постоянные, смысл которых можно понять из уравнения.   Найдите среднюю силу, действующую на пузырек. Он расположен в начале системы координат $xyz$, его размер много меньше длины волны звука.
Решение: Будем использовать то же линеаризованное уравнение колебаний пузырька, но теперь учтем, что давление на бесконечности меняется по закону из условия$$\rho R_0^2 \ddot{x} + \left(3 \gamma q_0 - \frac{2 \sigma}{R_0} \right) x= A \sin\left(\frac{2\pi f}{c}a\right) \sin(2\pi ft).$$Установившееся решение имеет вид $x = B \sin (2\pi f t)$, амплитуду решения можно найти, подставив его в уравнение. Для упрощения записи ответов выразим коэффициент перед $x$ через $f_0^2$:$$\rho R_0^2 4\pi^2 (f_0^2 - f^2) B \sin (2\pi f t) = A \sin\left(\frac{2\pi f}{c}a\right) \sin(2\pi ft),$$откуда решение имеет вид$$x(t) = \frac{A \sin\left(\frac{2\pi f} {c}a\right)}{4\pi^2 \rho R_0^2 (f_0^2 -f^2)} \sin (2\pi f t).$$Давление меняется с координатой, поэтому на пузырек действует сила, аналогичная силе Архимеда$$F_x = - \rho g_x V,$$где $g_x$ — эффективное ускорение свободного падения, которое можно найти, зная градиент давления:$$\rho g_x = \frac{\partial p}{\partial x}.$$Тогда среднее по времени значение силы$$F = -\left\langle V \frac{\partial p}{\partial x}\right\rangle.$$Объем пузырька$$V = \frac{4 \pi }{3 } R^3 = \frac{4 \pi }{3 } R^3_0 (1 + x)^3 \approx \frac{4 \pi }{3 } R^3_0(1 + 3x), $$постоянное слагаемое сократится при усреднении, тогда получим$$F = - 4\pi R_0^3 \left\langle x \frac{\partial p}{\partial x}\right\rangle= - 4\pi R_0^3 \frac{A \sin\left(\frac{2\pi f} {c}a\right)}{4\pi^2 \rho R_0^2 (f_0^2 -f^2)} \left\langle\sin (2 \pi ft) \frac{2 \pi f}{c} A \cos\left( \frac{2\pi f}{c} f\right) \sin(2\pi ft)\right\rangle.$$Используя среднее от квадрата синуса $\langle \sin^2 (2\pi ft) = 1/2$ и формулу для синуса двойного угла, получим окончательно
Ответ: $$F = - \frac{R_0 f A^2 }{2 \rho c (f_0^2 - f^2)} \sin \left( \frac{4\pi f}{c} a\right)$$

Пусть пузырек радиуса $R_0 = 10^{-5}$ м, содержащий воздух и пар, находится в растворе воздуха в воде, в котором растворенный воздух находится в равновесии с воздухом при атмосферном давлении.   Парциальное давление воздуха в пузырьке $q = 1.70\cdot 10^5$ Па, давлением пара можно пренебречь. Оцените время, за которое пузырек полностью растворится в воде.   Значения величин $p_{\infty}$, $\kappa$, $\delta$ и $\sigma$ возьмите в таблице 1. Считайте, что область вокруг пузырька, в которой происходит диффузия воздуха, мгновенно становится много больше самого пузырька.
Решение: Концентрация растворенного воздуха на большом расстоянии до пузырька $$u_i = H p_\infty,$$а концентрация вблизи пузырька$$u = H q > u_i,$$поэтому возникнет диффузионный поток растворенного воздуха, направленный от пузырька. Из-за этого масса воздуха внутри пузырька будет убывать, и со временем пузырек полностью растворится.Оценим поток воздуха из пузырька. Для оценки примем, что концентрация растворенного воздуха существенно изменяется на расстоянии порядка радиуса пузырька, тогда полный поток$$J = 4 \pi R^2 \kappa \frac{u - u_i}{R} = 4\pi R \kappa H(q - p_\infty).$$Поскольку давлением водяного пара можно пренебречь, давление воздуха в пузырьке$$q = p_\infty + \frac{2 \sigma}{R}.$$Тогда окончательное выражение для потока массы из пузырька $$J = 4 \pi R \kappa H \frac{2\sigma}{R} = 8 \pi \kappa H \sigma.$$ Видим, что это выражение не зависит от радиуса, поэтому для оценки времени можно просто разделить полную массу воздуха в пузырьке на поток. Эта масса равна$$m = \frac{4\pi}{3} R^3_0 \frac{\delta}{p_\infty} \left( p_\infty + \frac{2 \sigma}{R_0}\right).$$Здесь $\delta$ — плотность воздуха при атмосферном давлении $p_\infty$.Тогда время жизни пузырька$$t \approx \frac{m}{J} = \frac{\frac{4\pi}{3} R_0^3 \delta \left( 1 + \frac{2 \sigma}{p_\infty R_0}\right)}{8 \pi \kappa H \sigma} = \frac{R_0^3 \delta}{6 \kappa \sigma H} \left( 1 + \frac{2 \sigma}{p_\infty R_0} \right)$$ В основной части решения мы использовали оценку для потока воздуха из пузырька$$J = 4 \pi R^2 \kappa \frac{u - u_i}{R}.$$ Из качественных соображений невозможно получить коэффициент в формуле. Рассмотрев решение уравнения диффузии покажем, что коэффициент действительно выбран правильно (на олимпиаде такое вычисление в действительности требовалось от участников).Рассмотрим сферу радиуса $r$ и толщины $dr$. Скорость изменения массы воздуха в этой сфере можно выразить через производную концентрации:$$\frac{dm}{dt} = 4\pi r^2 dr \frac{\partial u}{\partial t}.$$С другой стороны, ее можно выразить как разность втекающих и вытекающих потоков$$\frac{dm}{dt} = 4\pi (r + dr)^2 J(r + dr) - 4\pi r^2 J(r) = 4\pi (r + dr)^2 \kappa\frac{\partial u}{\partial r} (r + dr) - 4\pi r^2 \kappa \frac{\partial u}{\partial r} (r).$$Используя соотношение $$\frac{\partial u}{\partial r} (d + dr) = \frac{\partial u}{\partial r} (r) + \frac{\partial ^2 u}{\partial r^2}(r) dr,$$получим$$\frac{dm}{dt} = 4\pi r^2 \kappa dr \frac{\partial^2 u}{\partial r^2} + 8 \pi r \kappa dr \frac{\partial u} {\partial r}.$$Объединив эти два уравнения, получим$$\frac{\partial u}{\partial t} = \kappa \frac{\partial^2 u}{\partial r^2} + \frac{2 \kappa}{r} \frac{\partial u} {\partial r}.$$В начальный момент времени во всем объеме воды концентрация растворенного воздуха одинакова и равна $u = u_i$. Во все моменты времени концентрация воздуха в непосредственной окрестности пузырька равна $H q$:$$\begin{cases}u(r, 0) = u_i \quad \text{ при } r >R,\\u(R, t) = Hq, \quad \text{ при } t >0.\end{cases}$$ Введем новую переменную $v = r(u - q H)$, и новый параметр времени $\tau = \kappa t$. Тогда уравнение диффузии перейдет в$$\frac{\partial v}{\partial \tau} = \frac{\partial ^2 v}{\partial r^2},$$с граничными условиями$$\begin{cases}v(r, 0) = r(u_i -q H) \quad \text{ при } r >R,\\v(R, t) = 0 \quad \text{ при } \tau >0.\end{cases}$$Также введем переменную $\xi = r - R$ и функцию $w(\xi, \tau) = v(R + \xi, \tau)$, тогда$$\frac{\partial w}{\partial \tau} = \frac{\partial ^2 w}{\partial \xi^2},$$с граничными условиями$$\begin{cases}w(\xi, 0) = (R + \xi)(u_i -q H) \quad \text{ при } \xi > 0,\\w(0, t) = 0 \quad \text{ при } \tau >0.\end{cases}$$Решение этого уравнения имеет вид$$w(\xi, \tau) = \frac{u_i - qH}{\sqrt{4\pi \tau}} \int_0^{\infty} \left(e^{- (\xi - \eta)^2/(4 \tau)} - e^{- (\xi + \eta)^2/(4 \tau)}\right) (\eta + R) d\eta.$$Поскольку$$u(r,t) = q H + \frac{v(r, \kappa t)}{r} = qH + \frac{w(r - R, \kappa t)}{r},$$производная имеет вид$$\frac{\partial u}{\partial r} = \frac{1}{r} \frac{\partial w}{\partial \xi} - \frac{w}{r^2},$$откуда$$\left. \frac{\partial u}{\partial r}\right|_{r = R} = \frac{1}{R} \left. \frac{\partial w}{\partial \xi} \right|_{\xi = 0} = (u_i - qH) \left( \frac{1}{R} + \frac{1}{\sqrt{\pi \kappa t}}\right). $$Здесь знаменатель второго слагаемого порядка характерного размера диффузионной области, в которой существенно меняется концентрация. Мы считаем, что размер этой области много больше размера пузырька, поэтому вторым слагаемым можно пренебречь. С учетом этого поток воздуха через поверхность пузырька$$J = - 4\pi R^2 \kappa \left. \frac{\partial u}{\partial r}\right|_{r = R} = 4\pi R^2 \kappa \frac{u - u_i}{R}.$$Это и есть выражение, которое мы использовали в основной части решения.
Ответ: $$t \approx \frac{R_0^3 \delta}{6 \kappa \sigma H} \left( 1 + \frac{2 \sigma}{p_\infty R_0} \right) \approx 7~ с$$  В основной части решения мы использовали оценку для потока воздуха из пузырька$$J = 4 \pi R^2 \kappa \frac{u - u_i}{R}.$$ Из качественных соображений невозможно получить коэффициент в формуле. Рассмотрев решение уравнения диффузии покажем, что коэффициент действительно выбран правильно (на олимпиаде такое вычисление в действительности требовалось от участников).Рассмотрим сферу радиуса $r$ и толщины $dr$. Скорость изменения массы воздуха в этой сфере можно выразить через производную концентрации:$$\frac{dm}{dt} = 4\pi r^2 dr \frac{\partial u}{\partial t}.$$С другой стороны, ее можно выразить как разность втекающих и вытекающих потоков$$\frac{dm}{dt} = 4\pi (r + dr)^2 J(r + dr) - 4\pi r^2 J(r) = 4\pi (r + dr)^2 \kappa\frac{\partial u}{\partial r} (r + dr) - 4\pi r^2 \kappa \frac{\partial u}{\partial r} (r).$$Используя соотношение $$\frac{\partial u}{\partial r} (d + dr) = \frac{\partial u}{\partial r} (r) + \frac{\partial ^2 u}{\partial r^2}(r) dr,$$получим$$\frac{dm}{dt} = 4\pi r^2 \kappa dr \frac{\partial^2 u}{\partial r^2} + 8 \pi r \kappa dr \frac{\partial u} {\partial r}.$$Объединив эти два уравнения, получим$$\frac{\partial u}{\partial t} = \kappa \frac{\partial^2 u}{\partial r^2} + \frac{2 \kappa}{r} \frac{\partial u} {\partial r}.$$В начальный момент времени во всем объеме воды концентрация растворенного воздуха одинакова и равна $u = u_i$. Во все моменты времени концентрация воздуха в непосредственной окрестности пузырька равна $H q$:$$\begin{cases}u(r, 0) = u_i \quad \text{ при } r >R,\\u(R, t) = Hq, \quad \text{ при } t >0.\end{cases}$$ Введем новую переменную $v = r(u - q H)$, и новый параметр времени $\tau = \kappa t$. Тогда уравнение диффузии перейдет в$$\frac{\partial v}{\partial \tau} = \frac{\partial ^2 v}{\partial r^2},$$с граничными условиями$$\begin{cases}v(r, 0) = r(u_i -q H) \quad \text{ при } r >R,\\v(R, t) = 0 \quad \text{ при } \tau >0.\end{cases}$$Также введем переменную $\xi = r - R$ и функцию $w(\xi, \tau) = v(R + \xi, \tau)$, тогда$$\frac{\partial w}{\partial \tau} = \frac{\partial ^2 w}{\partial \xi^2},$$с граничными условиями$$\begin{cases}w(\xi, 0) = (R + \xi)(u_i -q H) \quad \text{ при } \xi > 0,\\w(0, t) = 0 \quad \text{ при } \tau >0.\end{cases}$$Решение этого уравнения имеет вид$$w(\xi, \tau) = \frac{u_i - qH}{\sqrt{4\pi \tau}} \int_0^{\infty} \left(e^{- (\xi - \eta)^2/(4 \tau)} - e^{- (\xi + \eta)^2/(4 \tau)}\right) (\eta + R) d\eta.$$Поскольку$$u(r,t) = q H + \frac{v(r, \kappa t)}{r} = qH + \frac{w(r - R, \kappa t)}{r},$$производная имеет вид$$\frac{\partial u}{\partial r} = \frac{1}{r} \frac{\partial w}{\partial \xi} - \frac{w}{r^2},$$откуда$$\left. \frac{\partial u}{\partial r}\right|_{r = R} = \frac{1}{R} \left. \frac{\partial w}{\partial \xi} \right|_{\xi = 0} = (u_i - qH) \left( \frac{1}{R} + \frac{1}{\sqrt{\pi \kappa t}}\right). $$Здесь знаменатель второго слагаемого порядка характерного размера диффузионной области, в которой существенно меняется концентрация. Мы считаем, что размер этой области много больше размера пузырька, поэтому вторым слагаемым можно пренебречь. С учетом этого поток воздуха через поверхность пузырька$$J = - 4\pi R^2 \kappa \left. \frac{\partial u}{\partial r}\right|_{r = R} = 4\pi R^2 \kappa \frac{u - u_i}{R}.$$Это и есть выражение, которое мы использовали в основной части решения.

Рассмотрим коническую трещину в стенке бака с водой, угол при вершине конуса $\alpha$, см. рис. Небольшое количество пара и воздуха находится в конусе.Запишите условия механического равновесия и равновесия по отношению к диффузии. Определите, при каком условии воздух останется в щели. Угол смачивания поверхности водой $\theta$.

Коническая трещина
Решение: Условия равновесия имеют вид$$p_v + q = p_\infty \pm \frac{2\sigma}{R}, \quad u = Hq.$$Выбор знака зависит от направления выпуклости границы. Пусть начальное давление воздуха в пузырьке равно $q$. При больших значениях давления воздуха в пузырьке $q$, это давление будет убывать, а пузырек будет уменьшаться. В некоторый момент система придет в равновесие. Объем воздуха не исчезнет полностью, если поверхность воды выпуклая (и давление внутри может быть меньше давления на бесконечности, так что диффузия остановится):
Ответ: $$\pi + \alpha < 2 \theta.$$
Темы:
T, ★, Механика, Гидродинамика, Азиатские, Диффузия, 2023, Насыщенный пар, Дифференциальные уравнения